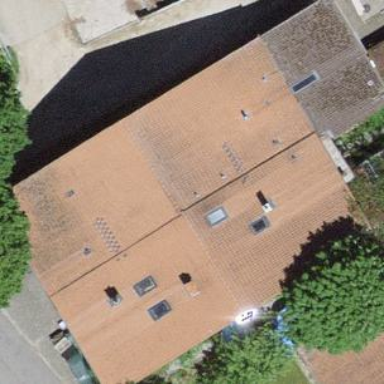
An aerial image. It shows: Residential building.